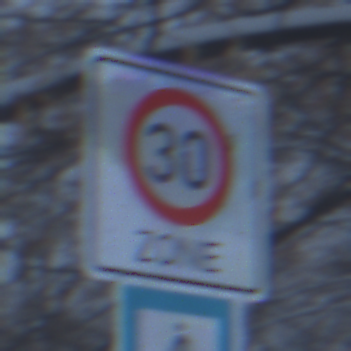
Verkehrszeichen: BeginnZone30
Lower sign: SackgasseFussgaengerDurchlaessig
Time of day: Midday
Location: Outdoor (Nature)
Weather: Overcast
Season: Winter
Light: Natural